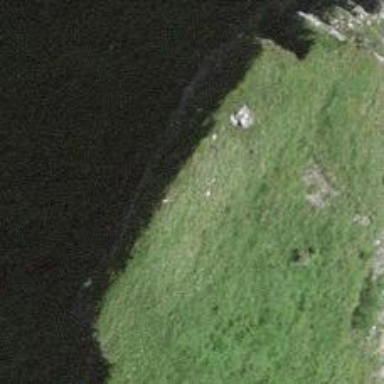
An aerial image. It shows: Natural cliff.